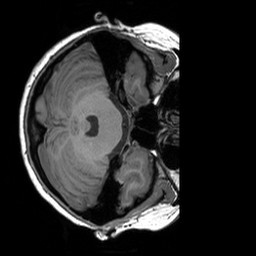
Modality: T1w
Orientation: axial
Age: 24
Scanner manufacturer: siemens
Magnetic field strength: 3 T
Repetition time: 1.9 s
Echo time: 0.00252 s